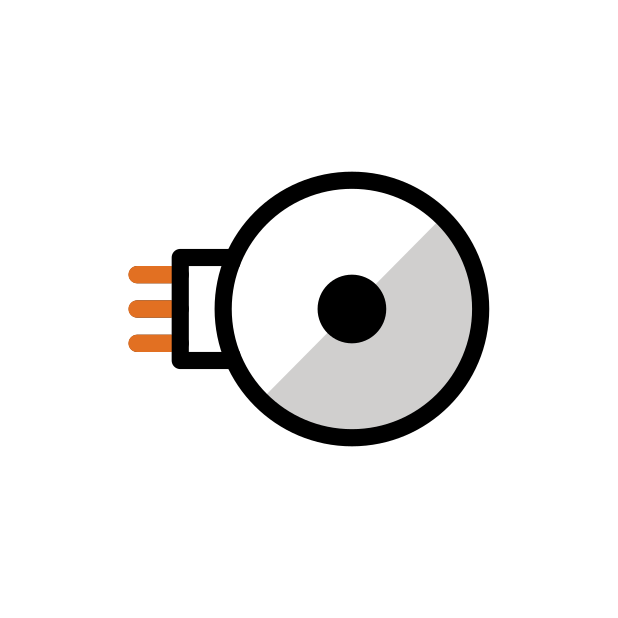
potentiometer